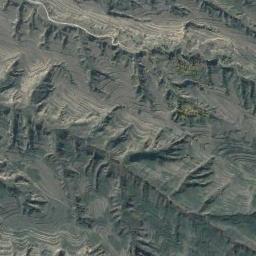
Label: mountain